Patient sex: M
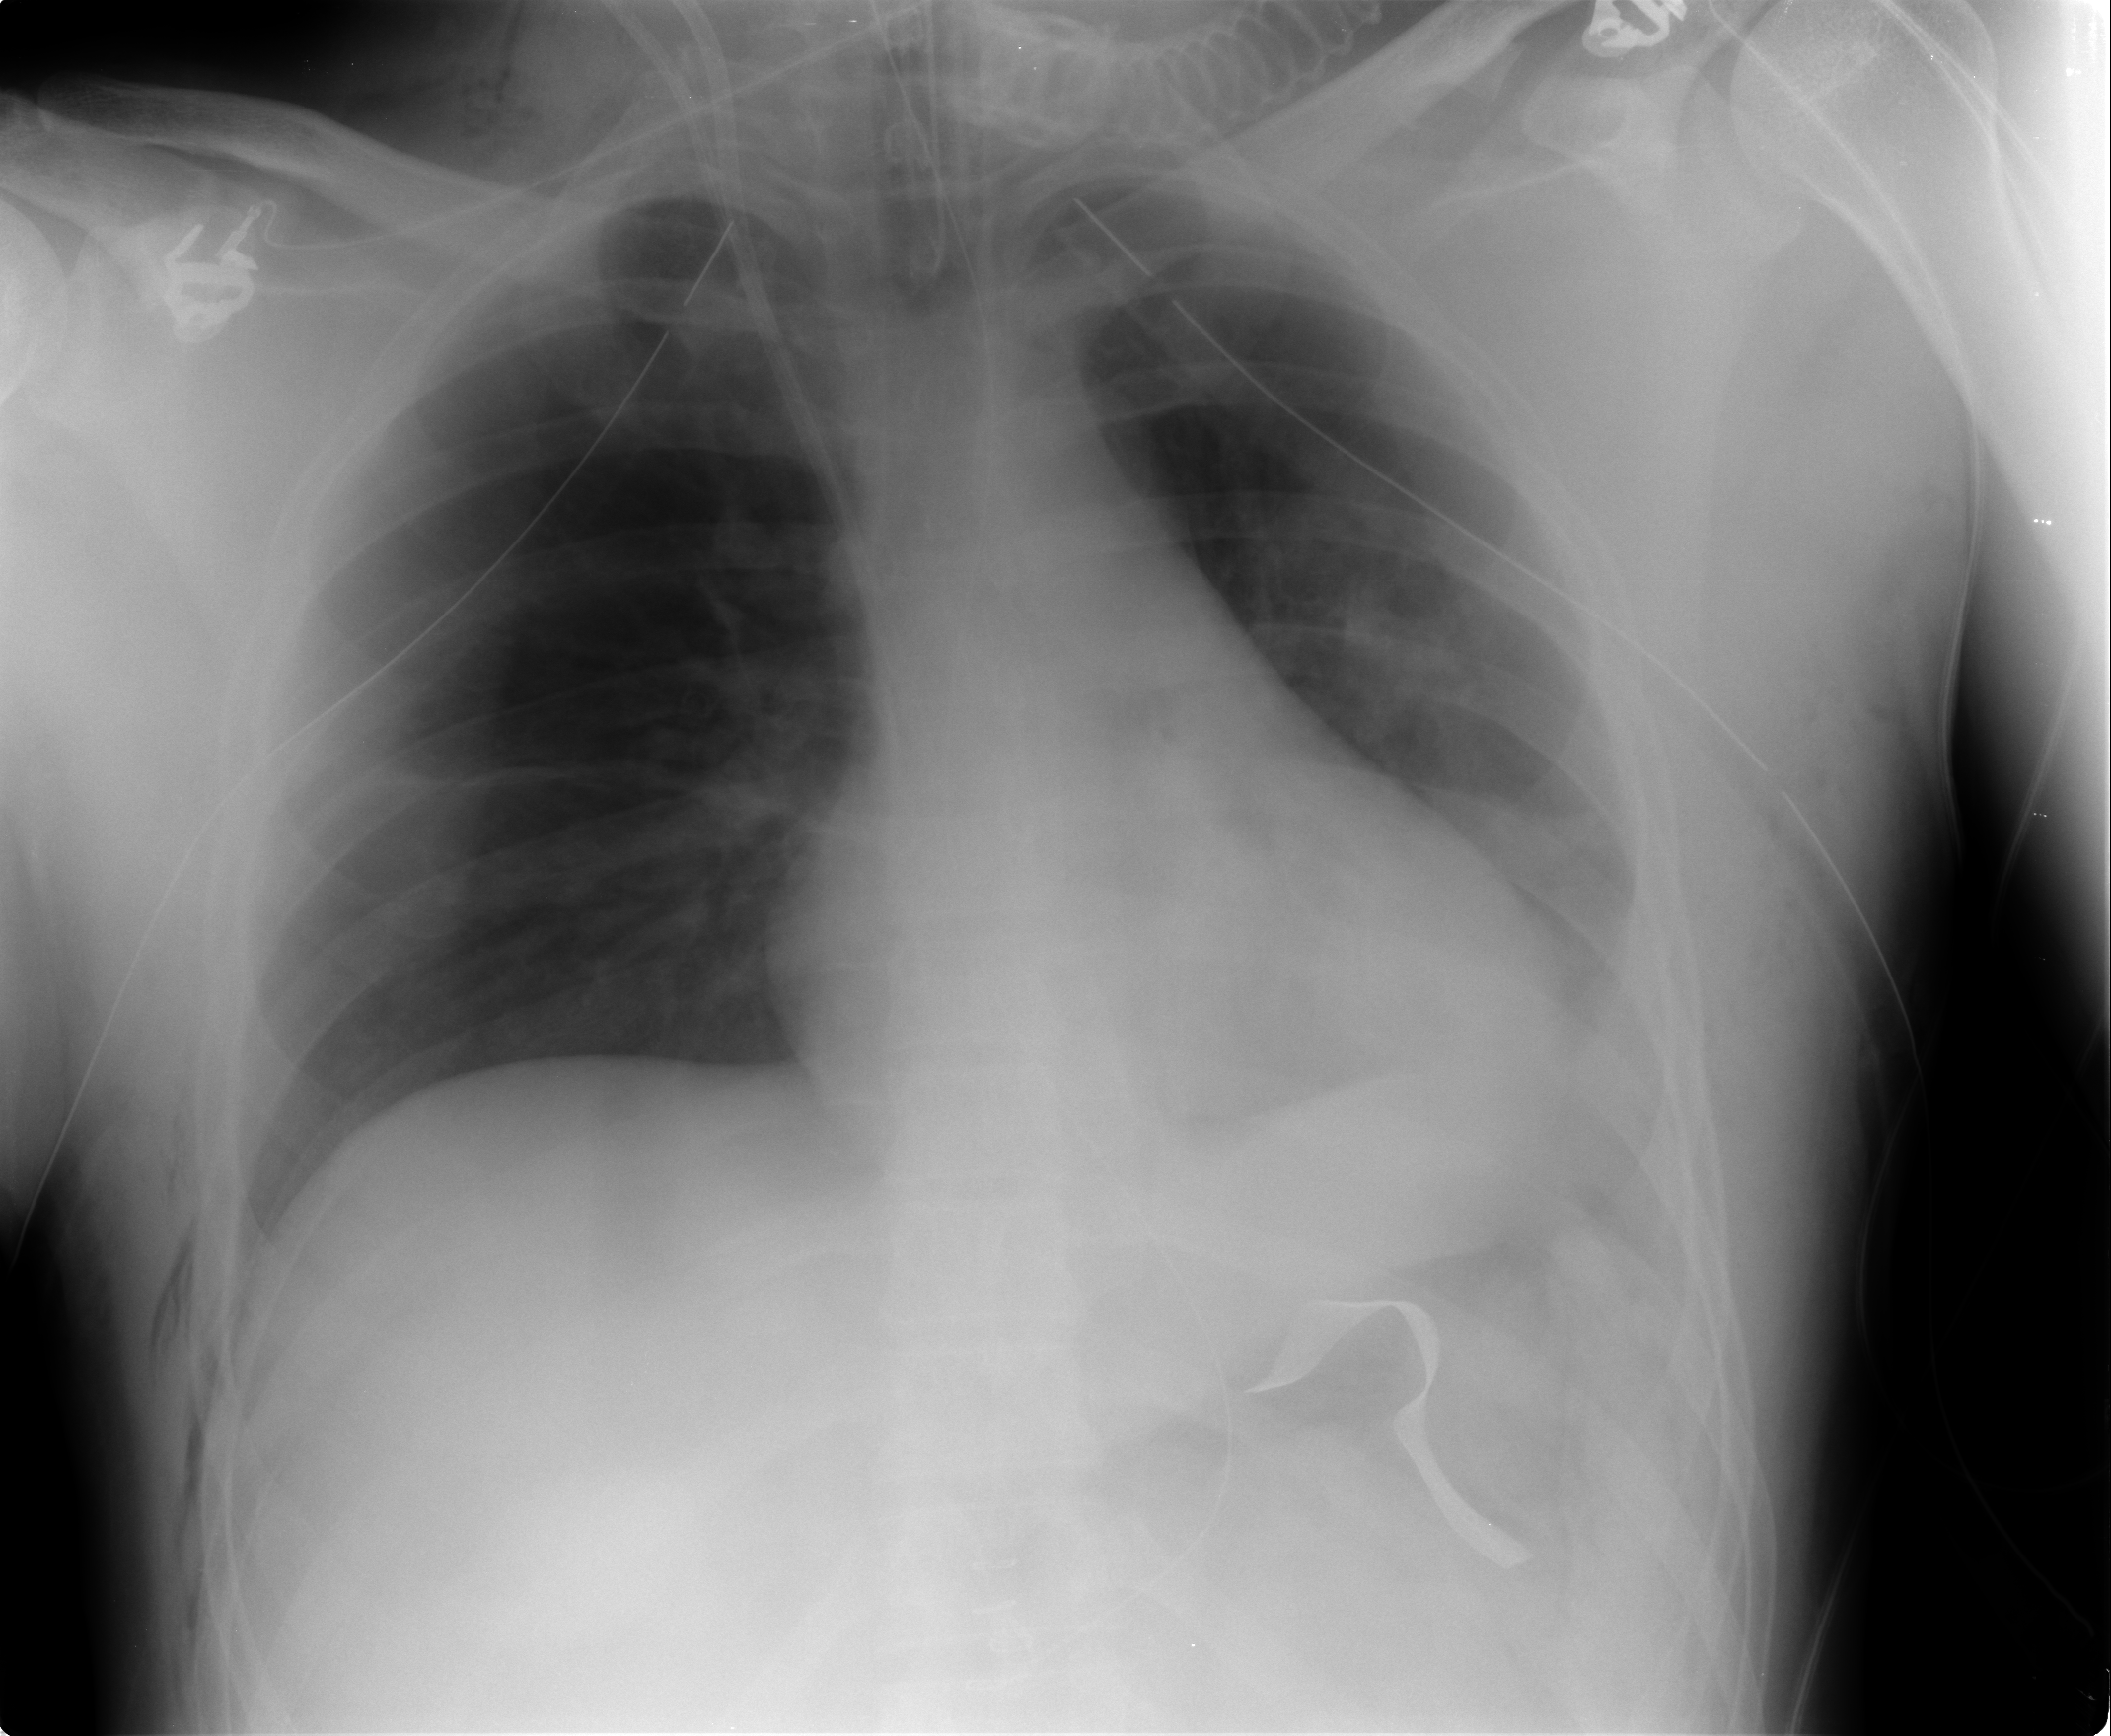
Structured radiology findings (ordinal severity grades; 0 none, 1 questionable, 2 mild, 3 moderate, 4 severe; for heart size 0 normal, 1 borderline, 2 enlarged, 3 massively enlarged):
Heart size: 0
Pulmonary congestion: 0
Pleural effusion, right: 0
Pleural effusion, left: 2
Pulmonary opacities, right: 0
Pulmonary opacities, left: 1
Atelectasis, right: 0
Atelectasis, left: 2